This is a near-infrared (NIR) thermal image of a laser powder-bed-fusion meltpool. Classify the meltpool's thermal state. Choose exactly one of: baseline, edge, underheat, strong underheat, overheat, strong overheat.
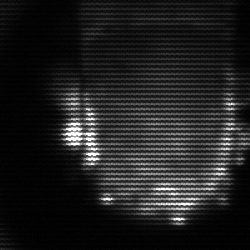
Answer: baseline